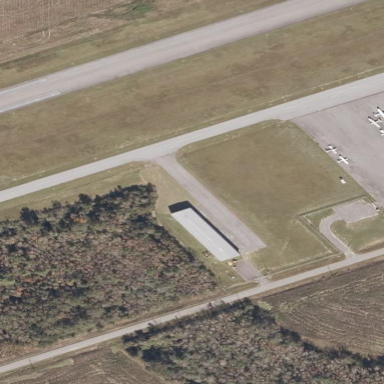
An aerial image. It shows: Asphalt apron at the airport.